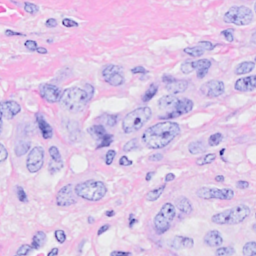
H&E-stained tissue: Breast